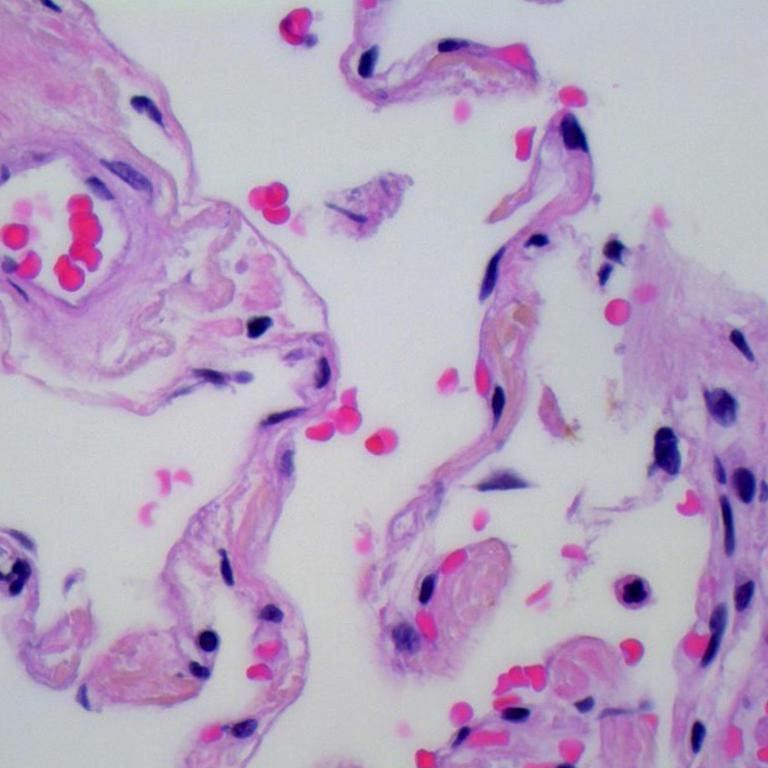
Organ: lung
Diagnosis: benign